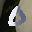
Label: 0